Question:
'''
private javax.swing.JList List_Chat; //name
List_Chat.add("me:" + Text_Chat.getText());
List_Chat.add(Server_Reader.readLine());
'''
keep on getting errors have no idea what to do.
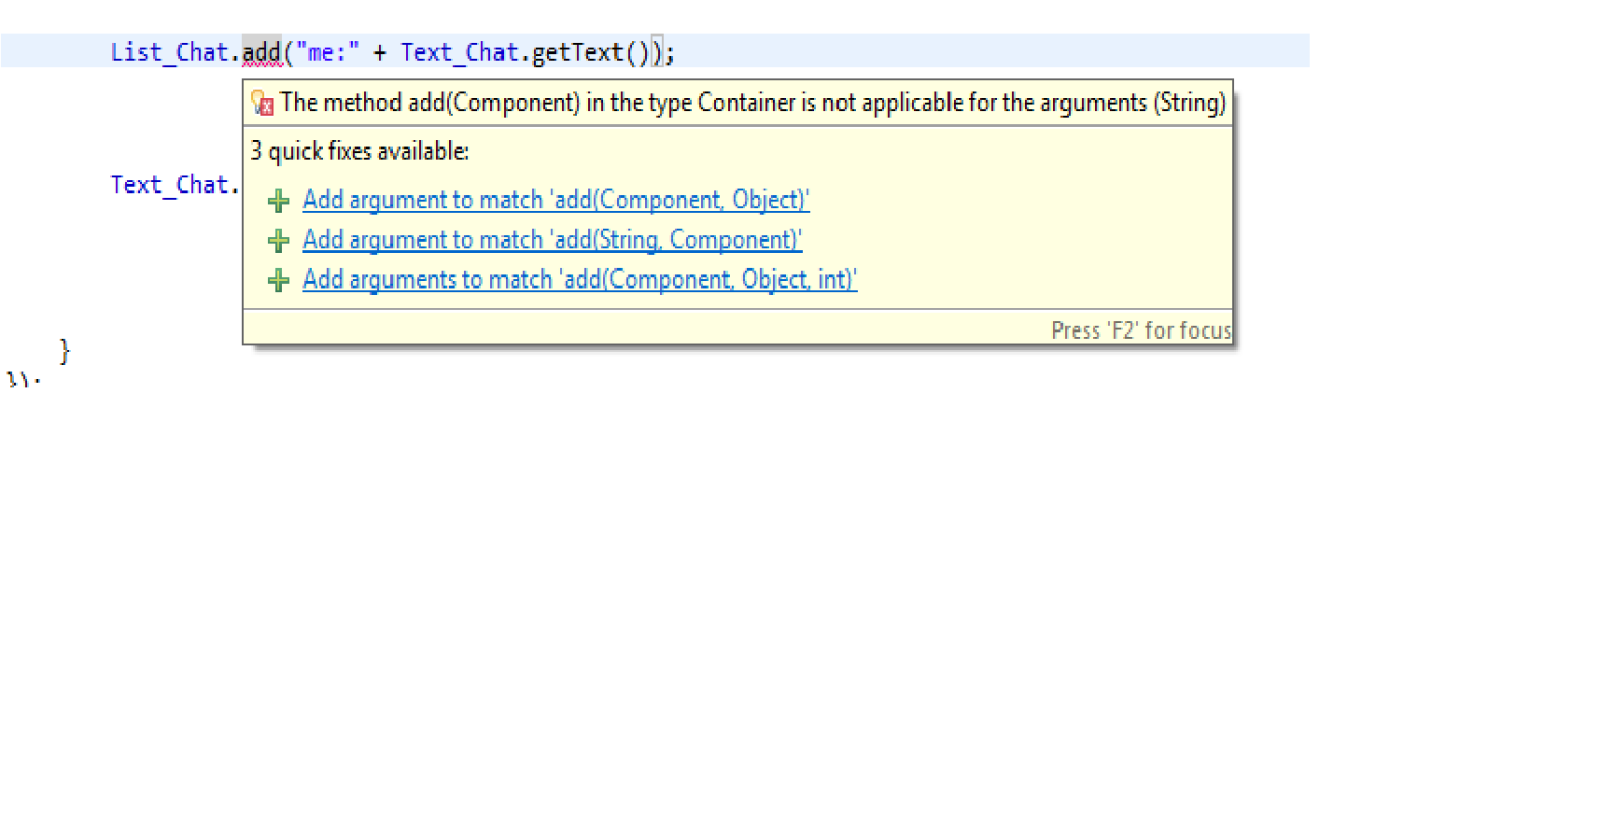
Answer: Use <URL> if you want to change the content of a JList dynamically.
'''
DefaultListModel listModel = new DefaultListModel();
JList list = new JList(listModel);
listModel.addElement("item");
listModel.addElement("another item");
'''